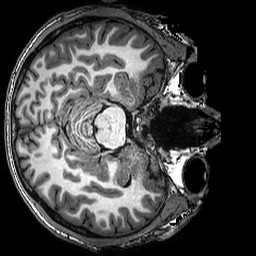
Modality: T1w
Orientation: axial
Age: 31
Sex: male
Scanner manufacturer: philips
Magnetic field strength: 3 T
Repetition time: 0.008056 s
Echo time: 0.003685 s